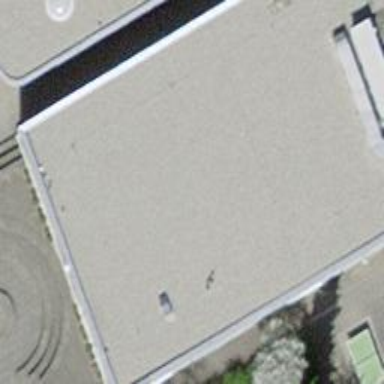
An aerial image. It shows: School building.